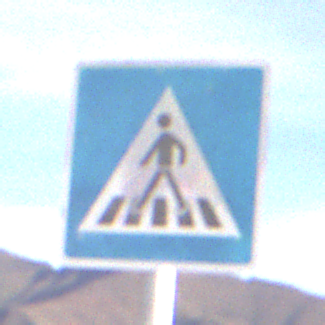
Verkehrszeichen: FussgaengerueberwegRechts
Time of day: MorningAfternoon
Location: Outdoor (Nature)
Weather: PartlyCloudy
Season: NotSpecified
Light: Natural